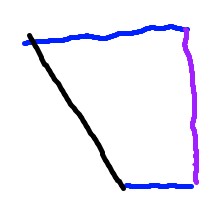
Shape: trapezoid